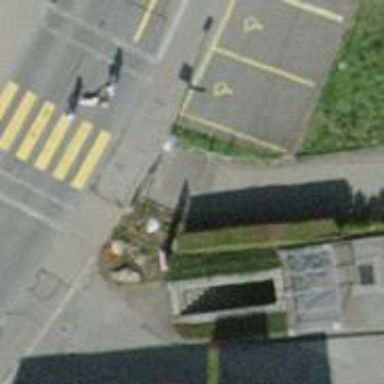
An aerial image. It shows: Double cycle barrier.